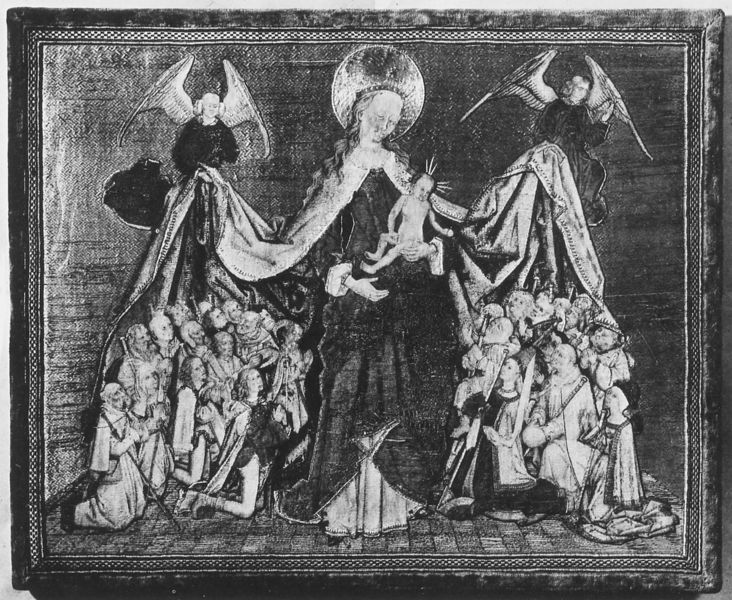
Titel: Schutzmantelbild
Standort: Herkunftsregion: (Flandern) (EU - Flandern)
Institution: Aachen, Domschatz
Schlagwörter: flügel, umhang, menschen, kleid, bibel, falten, mantel, kind, engel, schwarzweiß, knien, beten, heiligenschein, jesus, maria, anbetung, glorie